Question: I spent couple hours browsing the internet and searching for some solution how to capture desktop (or window) and send it to 'OpenCv' 'VideoCapture' so that I can do some computer vision magic on it.
After doing my research the only solution that I was able to think of is starting stream with 'desktopCapturer' and passing the stream to opencv library.
I have this code:
'''
const { desktopCapturer } = require('electron');
var cv = require('electron').remote.require('opencv4nodejs');
...some setup...
navigator.mediaDevices.getUserMedia({
audio: false,
video: {
mandatory: {
chromeMediaSource: 'desktop',
chromeMediaSourceId: source.id,
minWidth: 640,
maxWidth: 640,
minHeight: 320,
maxHeight: 320,
},
},
})
.then((stream) => {
console.log('stream ', stream);
const videoUrl = URL.createObjectURL(stream);
console.log('videoUrl', videoUrl);
const capturedVideo = new cv.VideoCapture(videoUrl);
console.log('captured video', capturedVideo);
})
.catch((error) => console.error(error));
'''
But I get following error:

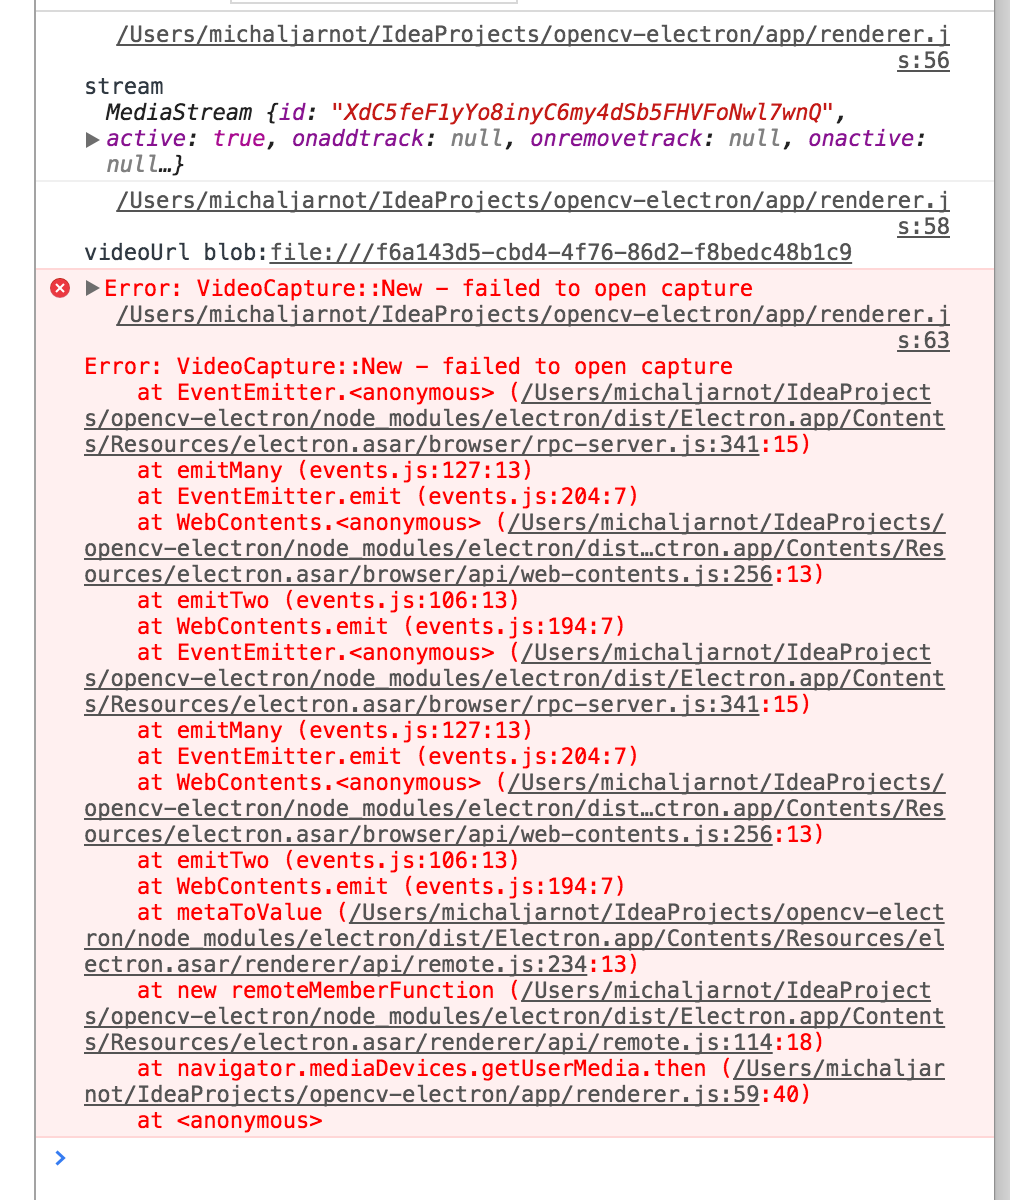
Answer: Following piece of code actually handles the conversion between browser desktop capturer and nodejs for opencv and other libraries:
'''
}).then((stream) => {
const video = document.createElement('video');
video.srcObject = stream;
video.onloadedmetadata = () => {
video.play();
setInterval(() => {
const canvas = document.createElement('canvas');
canvas.getContext('2d').drawImage(video, 0, 0, 800, 800);
canvas.toBlob(blob => {
toBuffer(blob, function (err, buffer) {
if (err) throw err;
// do some magic with buffer
});
});
}, 40);
};
'''